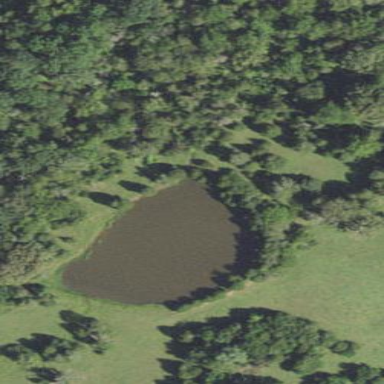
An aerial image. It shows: Peaceful pond surrounded by nature.